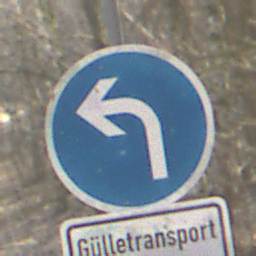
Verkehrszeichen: VorgeschriebeneFahrtrichtungLinks
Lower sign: BesondereFahrzeugeUndTransportgueter12
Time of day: MorningAfternoon
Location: Outdoor (Nature)
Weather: Clear
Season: Winter
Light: Natural